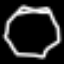
Label: octagon